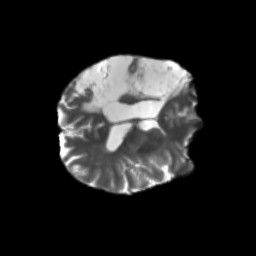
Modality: T2w
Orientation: axial
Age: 49
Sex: male
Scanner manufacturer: siemens
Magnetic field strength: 3 T
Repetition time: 5.25 s
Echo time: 0.08 s